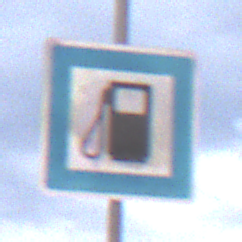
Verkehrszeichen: Tankstelle
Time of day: Midday
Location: Outdoor (Urban)
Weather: Overcast
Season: NotSpecified
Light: Natural